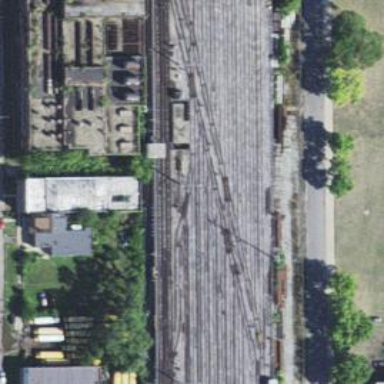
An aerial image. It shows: Bridge over electrified rail tracks leading to yard.